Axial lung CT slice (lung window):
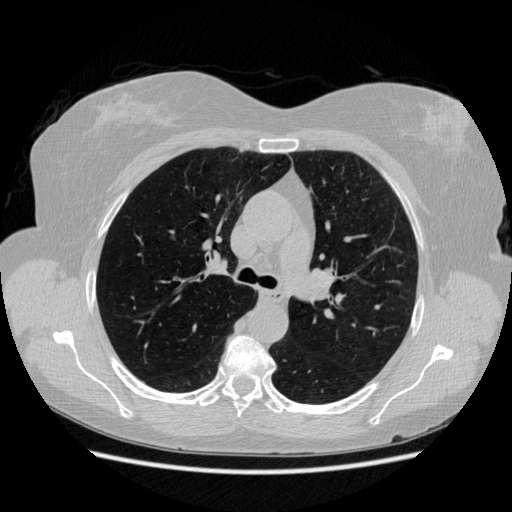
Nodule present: no